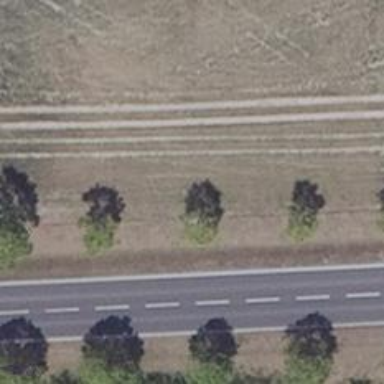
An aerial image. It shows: Row of deciduous broadleaved trees.